The plot is a Hilbert-envelope spectrum of a rotating bearing's acceleration signal, annotated with the bearing's characteristic defect frequencies. Determine the bearing's health state. Answer with exactly one of: normal, inner_race, outer_race, ball.
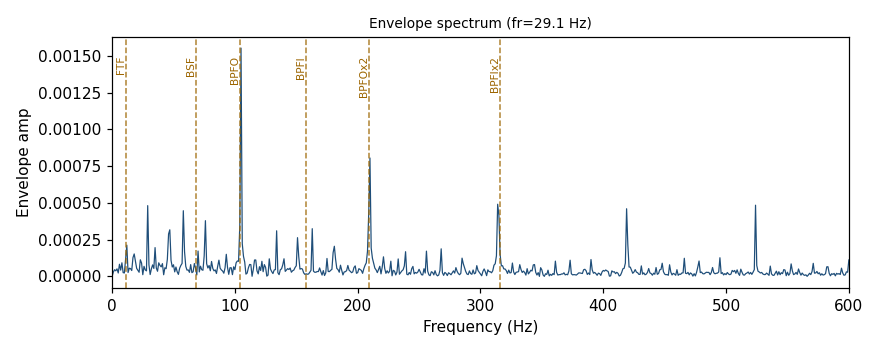
Answer: outer_race